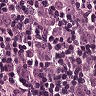
Metastatic tissue present: yes